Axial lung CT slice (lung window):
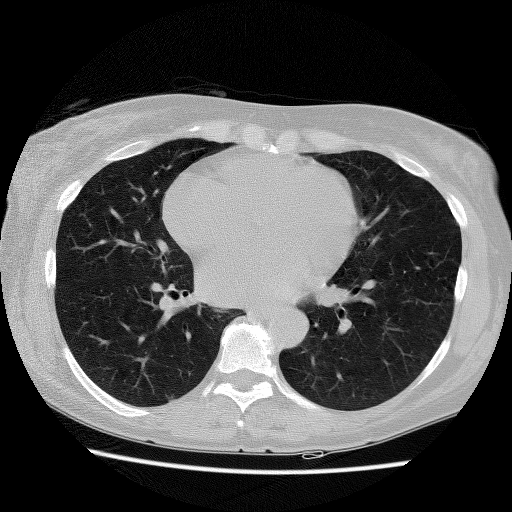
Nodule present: no